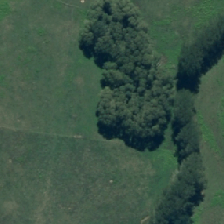
Land cover: deciduous_hardwood